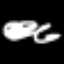
Label: squiggle